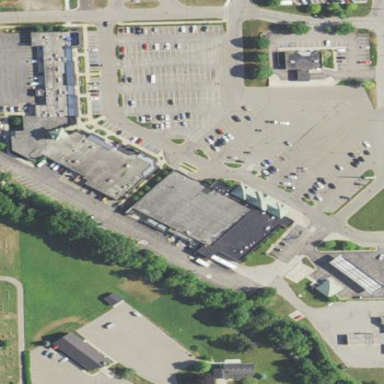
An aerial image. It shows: Retail area.